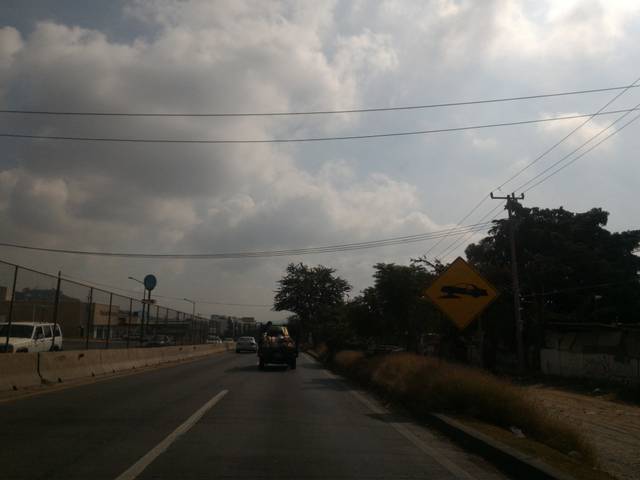
Region: Mexico
Coordinates: 20.61, -103.277